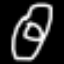
Label: donut